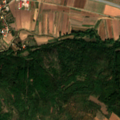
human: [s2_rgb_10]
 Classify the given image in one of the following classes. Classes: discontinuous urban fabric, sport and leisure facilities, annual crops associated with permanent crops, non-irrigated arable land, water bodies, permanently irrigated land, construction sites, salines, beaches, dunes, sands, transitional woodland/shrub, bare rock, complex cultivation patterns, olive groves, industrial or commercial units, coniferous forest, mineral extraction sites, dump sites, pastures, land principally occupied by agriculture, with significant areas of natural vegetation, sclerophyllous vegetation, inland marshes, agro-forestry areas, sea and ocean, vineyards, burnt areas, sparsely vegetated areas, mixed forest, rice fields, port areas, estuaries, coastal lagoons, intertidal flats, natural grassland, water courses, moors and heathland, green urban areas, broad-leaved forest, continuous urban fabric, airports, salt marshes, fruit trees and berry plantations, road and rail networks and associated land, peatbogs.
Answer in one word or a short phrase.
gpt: discontinuous urban fabric, complex cultivation patterns, land principally occupied by agriculture, with significant areas of natural vegetation, broad-leaved forest